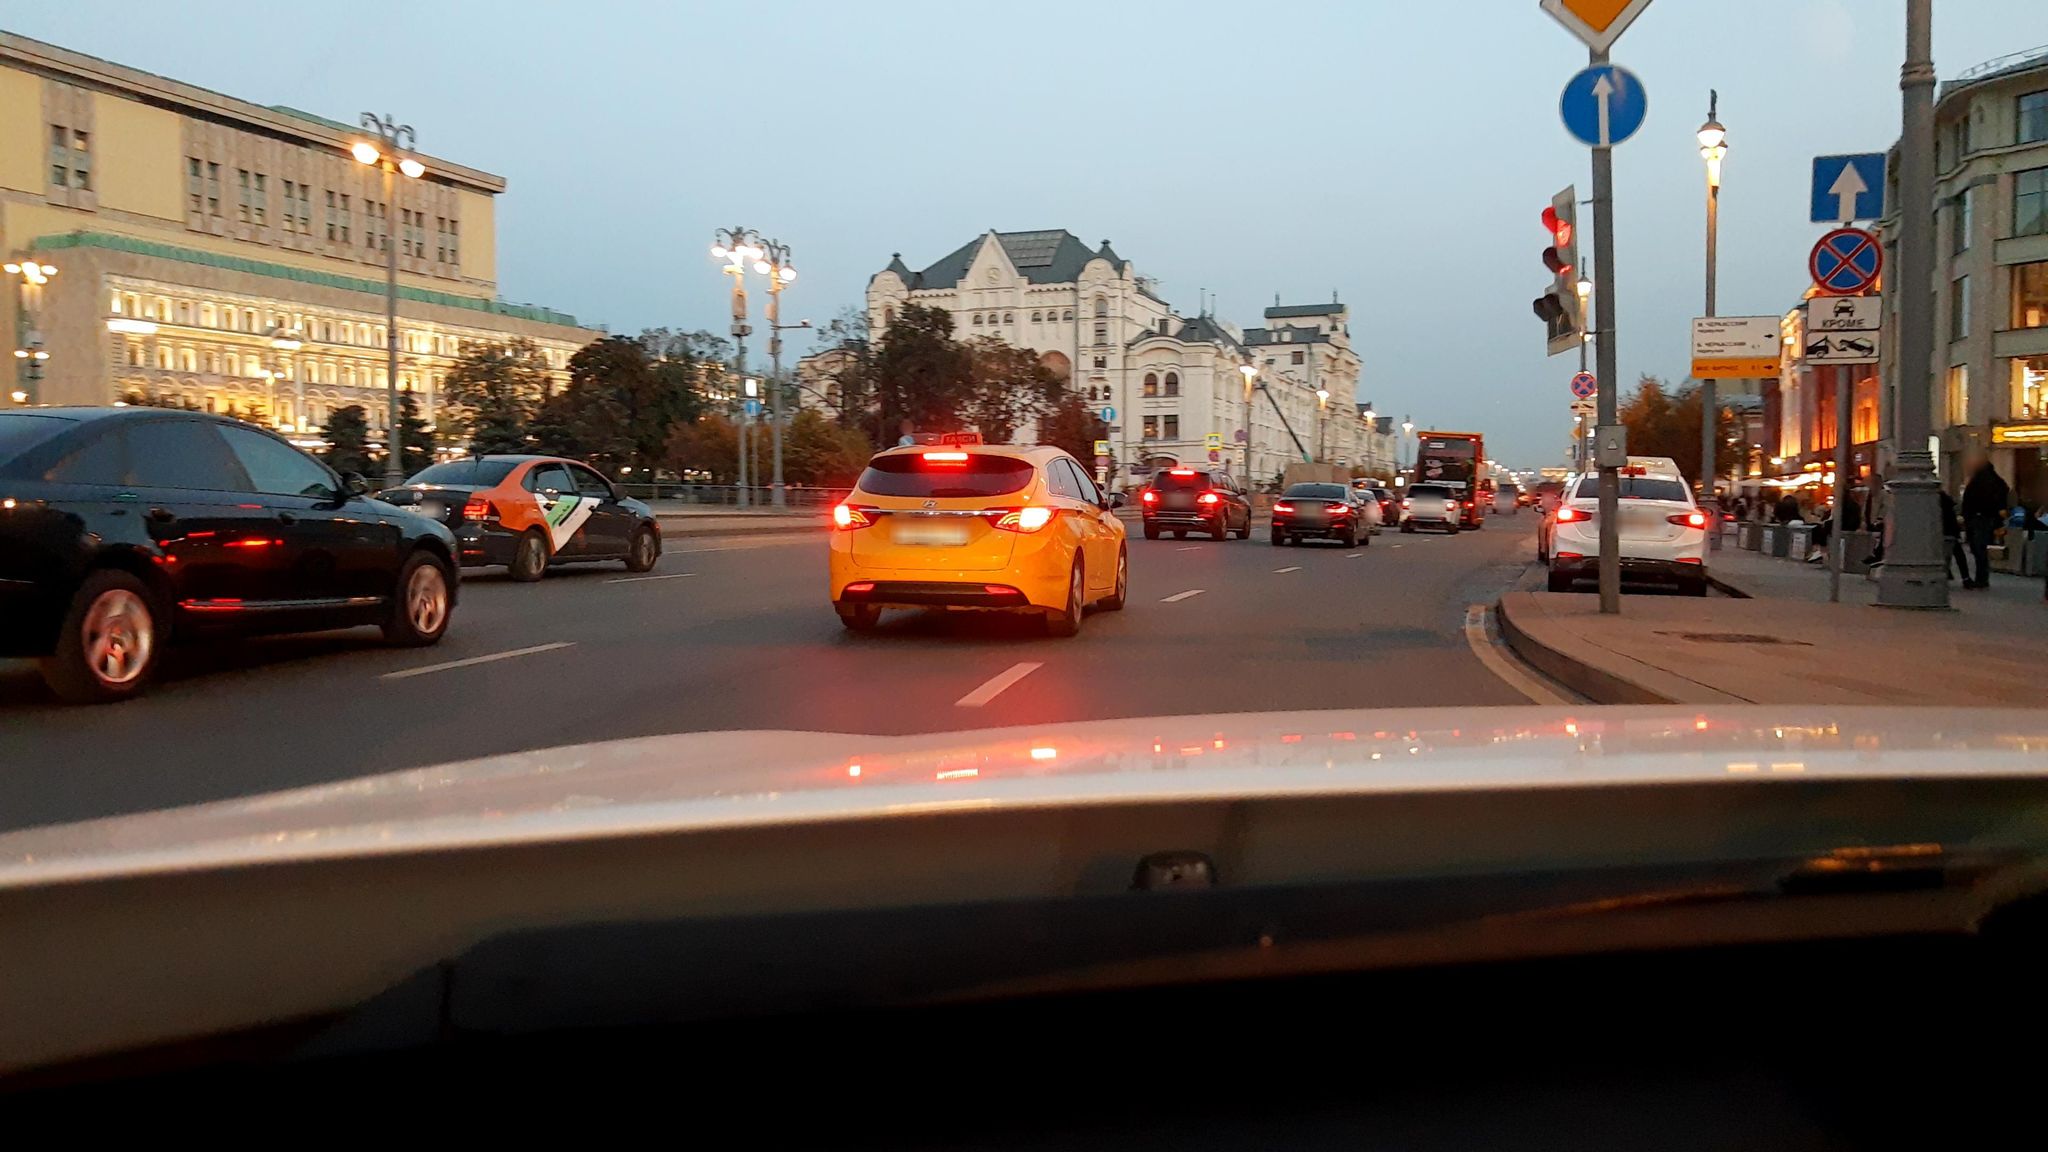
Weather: clear
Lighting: dusk/dawn
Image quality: good
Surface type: driving surface
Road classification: primary
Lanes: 5
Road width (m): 10
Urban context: urban centre
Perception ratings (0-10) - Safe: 4.33, Lively: 9.4, Beautiful: 1.86, Boring: 1.3, Depressing: 4.6, Wealthy: 5.01